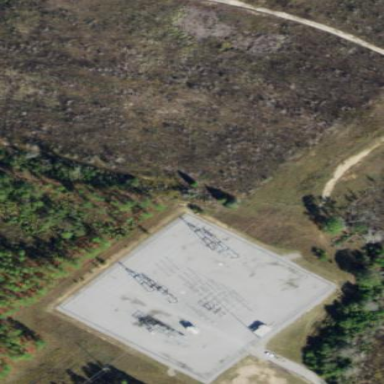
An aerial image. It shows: Fenced power substation at the transmission level.